九年级 · 解析几何
如图, 把一块直尺与一块三角板如图放置, 若 $\angle 2=135^{\circ}$, 则 $\tan \angle 1$ 的值为

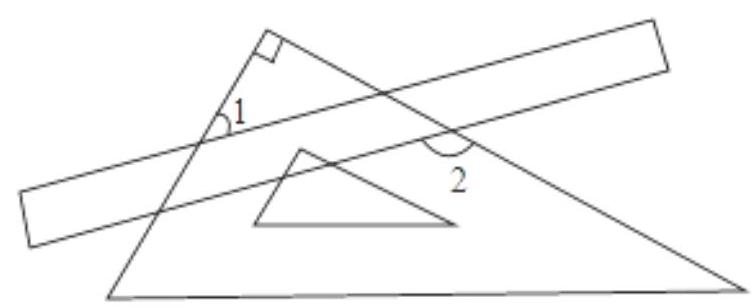
A. $\frac{\sqrt{3}}{3}$
B. $\frac{\sqrt{2}}{2}$
C. 1
D. $\sqrt{3}$
答案: C
解析: 【分析】根据 $\angle 2=135^{\circ}$, 求出 $\angle 2$ 的补角的度数, 然后求出 $\angle 1$ 的度数, 最后求出 $\tan \angle 1$.
解: $\because 2=135^{\circ}$,

$\therefore \angle 2$ 的补角 $=180^{\circ}-135^{\circ}=45^{\circ}$,

$\therefore \angle 1=90^{\circ}-45^{\circ}=45^{\circ}$,

则 $\tan \angle 1=\tan 45^{\circ}=1$.

故选 C.